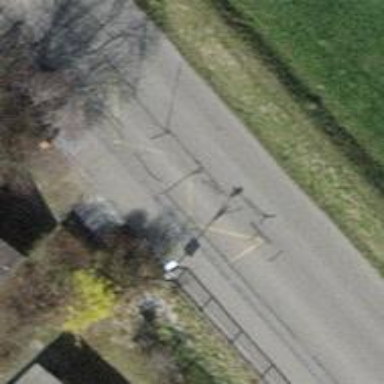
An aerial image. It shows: Bus stop with platform for public transport.